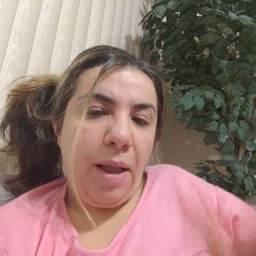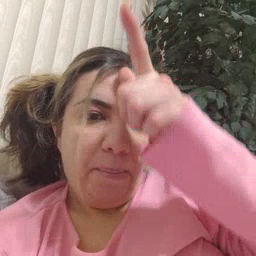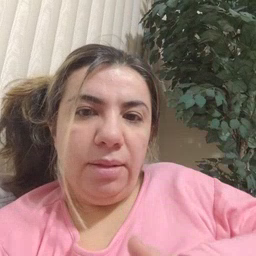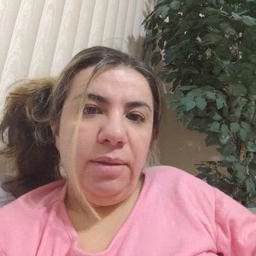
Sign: brother